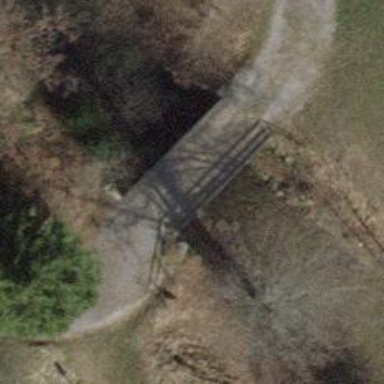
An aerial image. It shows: Track road on bridge.